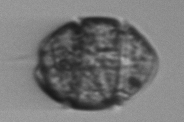
Label: Margalefidinium